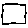
Label: square